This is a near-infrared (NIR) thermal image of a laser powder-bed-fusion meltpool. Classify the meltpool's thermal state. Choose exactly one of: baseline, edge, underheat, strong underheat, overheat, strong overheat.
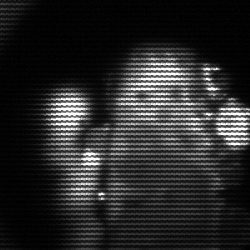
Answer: strong underheat